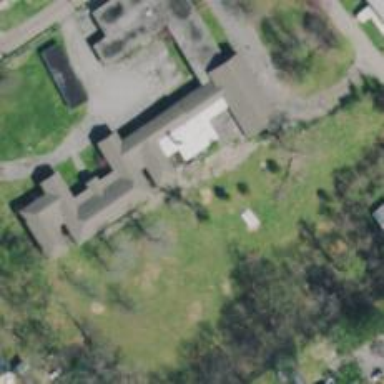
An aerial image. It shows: School.